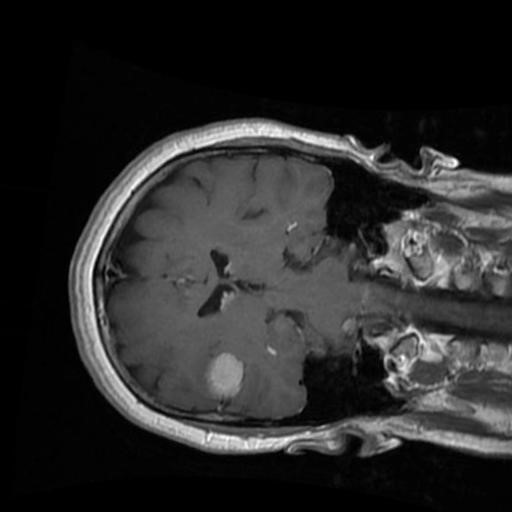
Label: brain_menin